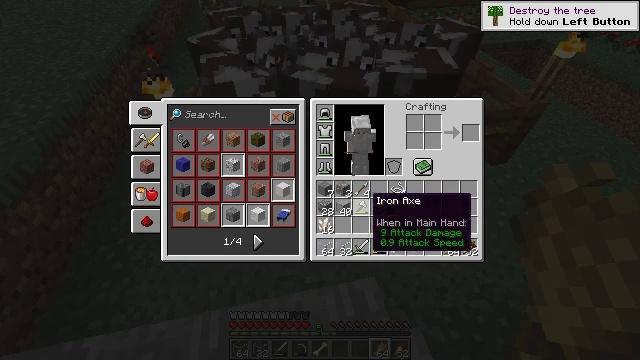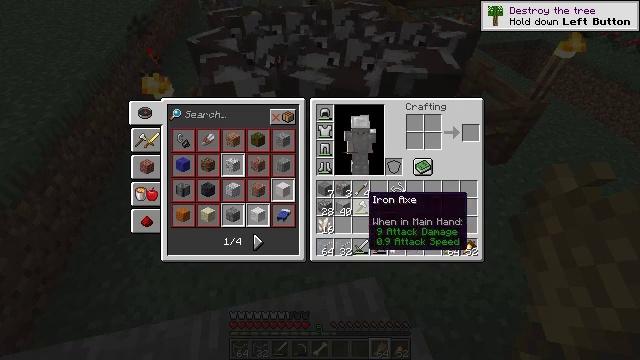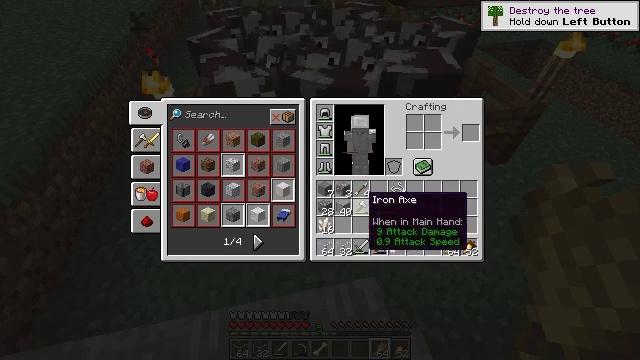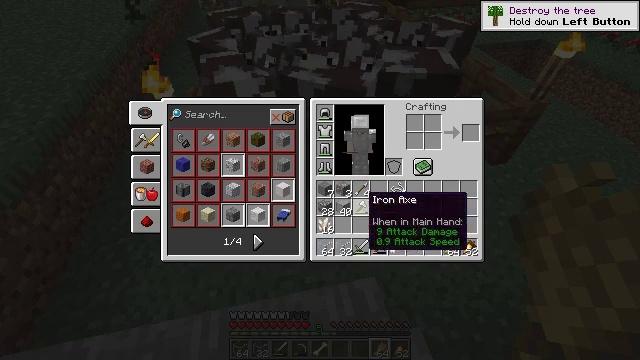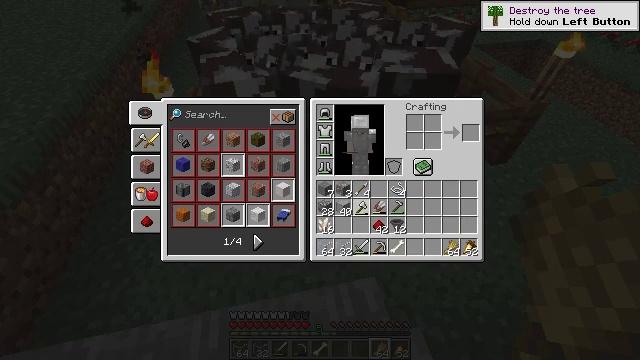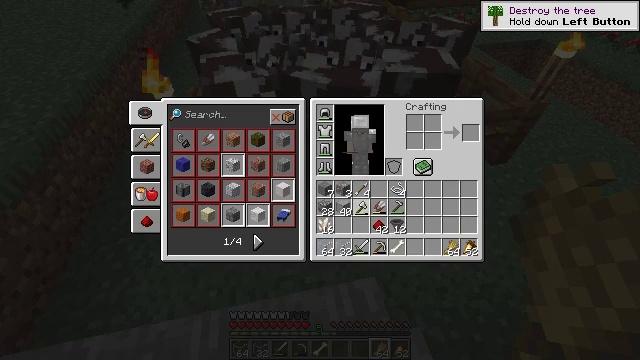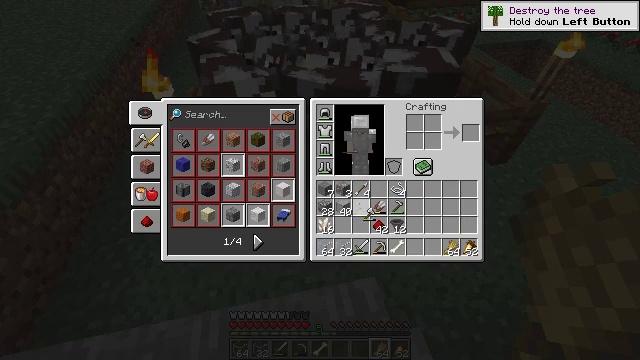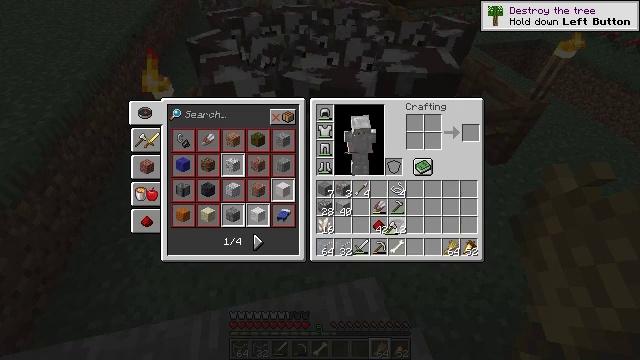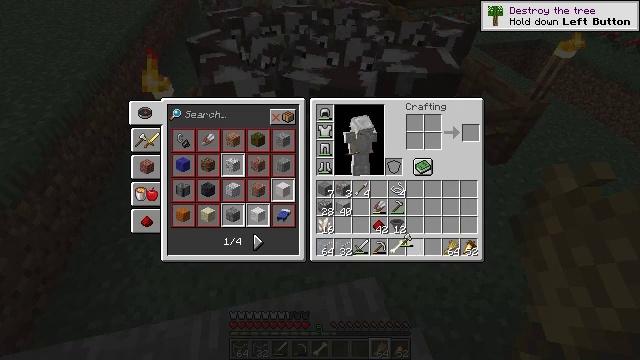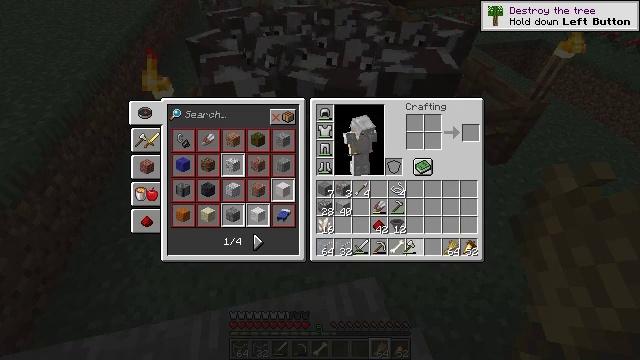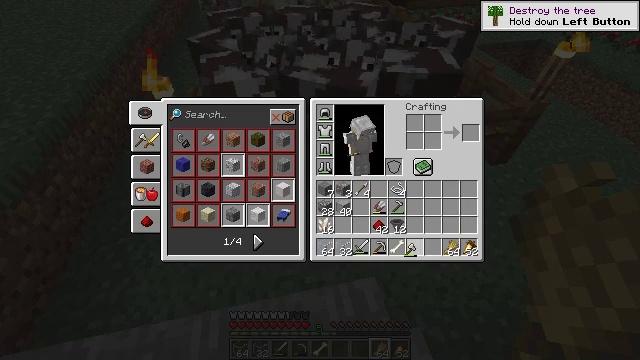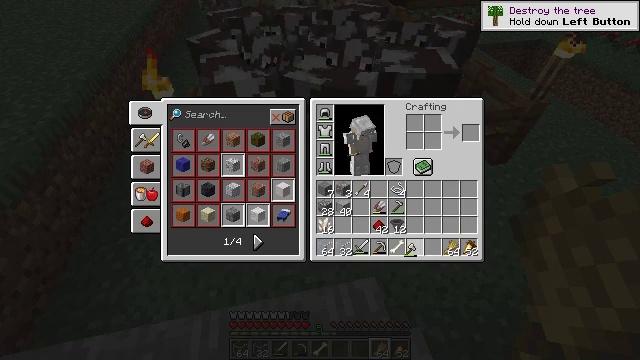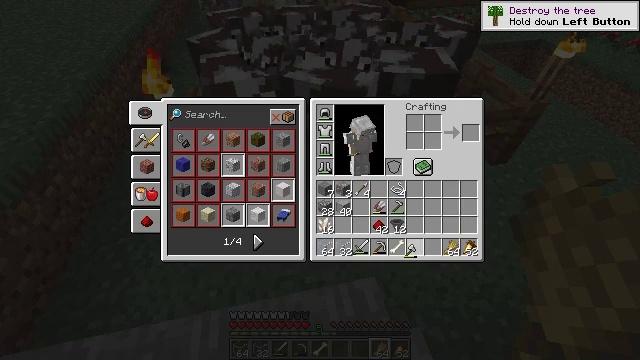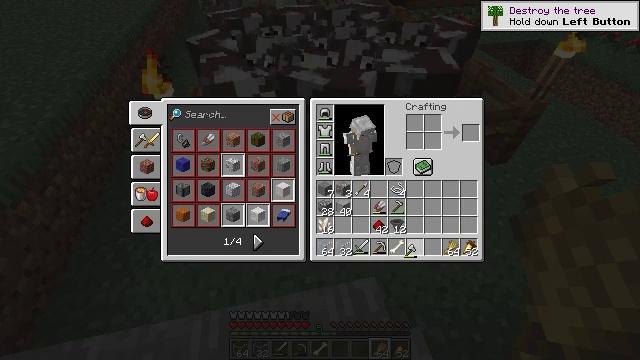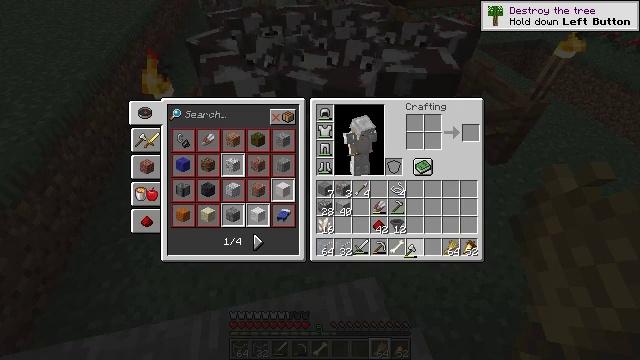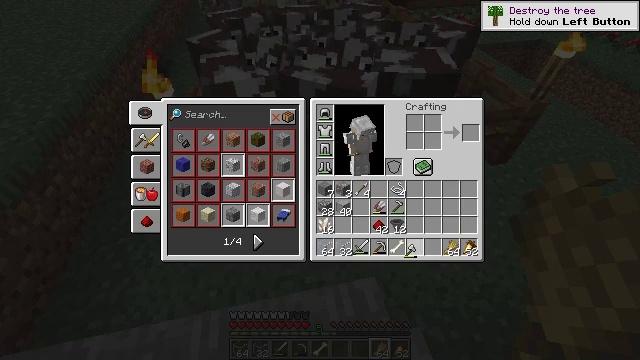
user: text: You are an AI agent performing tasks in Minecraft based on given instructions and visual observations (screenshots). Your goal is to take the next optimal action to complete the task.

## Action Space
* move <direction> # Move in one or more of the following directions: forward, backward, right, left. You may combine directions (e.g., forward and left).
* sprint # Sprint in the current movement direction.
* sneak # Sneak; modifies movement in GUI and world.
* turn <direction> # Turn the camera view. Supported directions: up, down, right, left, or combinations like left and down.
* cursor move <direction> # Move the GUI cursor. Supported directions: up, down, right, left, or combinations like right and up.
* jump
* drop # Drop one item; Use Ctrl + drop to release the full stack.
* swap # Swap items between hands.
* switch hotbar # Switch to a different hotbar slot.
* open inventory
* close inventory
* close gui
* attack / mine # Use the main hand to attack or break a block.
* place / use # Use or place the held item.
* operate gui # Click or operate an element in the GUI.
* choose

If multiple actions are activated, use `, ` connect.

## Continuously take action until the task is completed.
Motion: motion action
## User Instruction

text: Remove the spruce fence from the structure.
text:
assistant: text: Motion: no_op
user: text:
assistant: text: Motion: no_op
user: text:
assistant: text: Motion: no_op
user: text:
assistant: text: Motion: attack / mine
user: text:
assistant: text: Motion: attack / mine
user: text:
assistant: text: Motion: turn right
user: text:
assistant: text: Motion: turn right and down
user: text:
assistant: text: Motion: turn right and down
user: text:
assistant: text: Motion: no_op
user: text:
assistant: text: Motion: no_op
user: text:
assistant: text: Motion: no_op
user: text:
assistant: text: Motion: no_op
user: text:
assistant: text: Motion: no_op
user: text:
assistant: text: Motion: no_op
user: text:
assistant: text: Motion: attack / mine
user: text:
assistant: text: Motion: attack / mine
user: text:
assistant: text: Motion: attack / mine
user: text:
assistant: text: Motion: no_op
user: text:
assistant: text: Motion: no_op
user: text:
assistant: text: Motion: no_op
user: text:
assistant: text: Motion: no_op
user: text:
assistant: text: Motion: no_op
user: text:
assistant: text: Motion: no_op
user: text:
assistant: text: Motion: no_op
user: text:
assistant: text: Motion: no_op
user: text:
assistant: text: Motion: no_op
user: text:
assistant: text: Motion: no_op
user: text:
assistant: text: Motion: no_op
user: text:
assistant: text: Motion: no_op
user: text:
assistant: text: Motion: no_op